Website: apple
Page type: order-returns
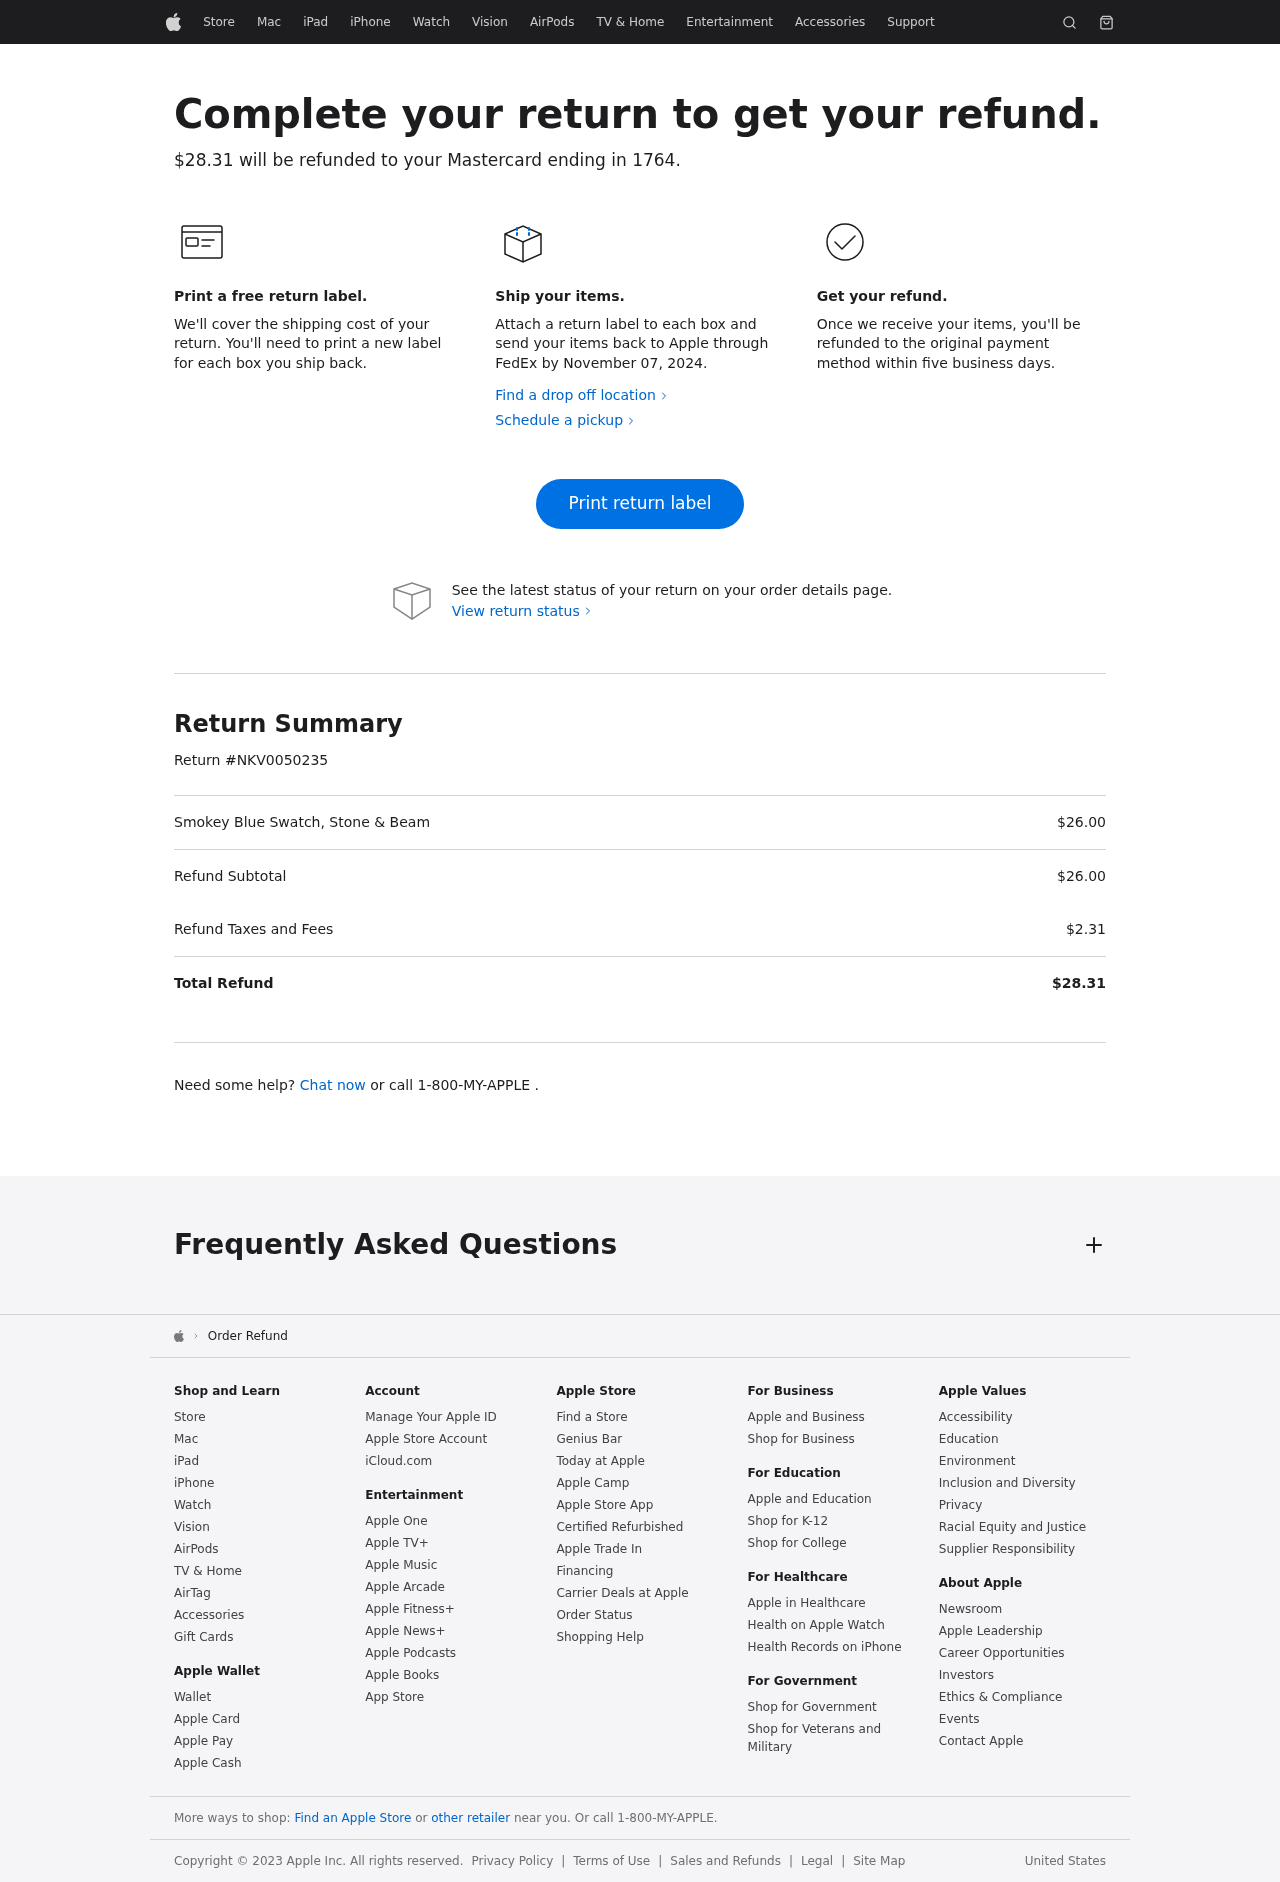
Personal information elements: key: PII_CARD_LAST4
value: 1764
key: PII_CARD_TYPE
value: Mastercard
Product elements: key: PRODUCT1_NAME
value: Smokey Blue Swatch, Stone & Beam
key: PRODUCT1_PRICE
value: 26
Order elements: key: ORDER_TOTAL
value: $28.31
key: ORDER_RETURN_BY_DATE
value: November 07, 2024
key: ORDER_RETURN_ID
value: NKV0050235
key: ORDER_SUBTOTAL
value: $26.00
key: ORDER_TAX
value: $2.31